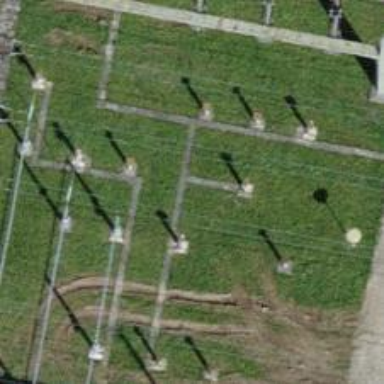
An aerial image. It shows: Three power lines with cables.